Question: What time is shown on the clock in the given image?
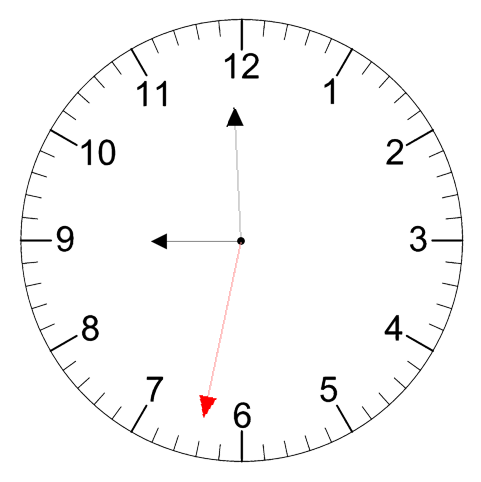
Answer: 08:59:32